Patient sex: M
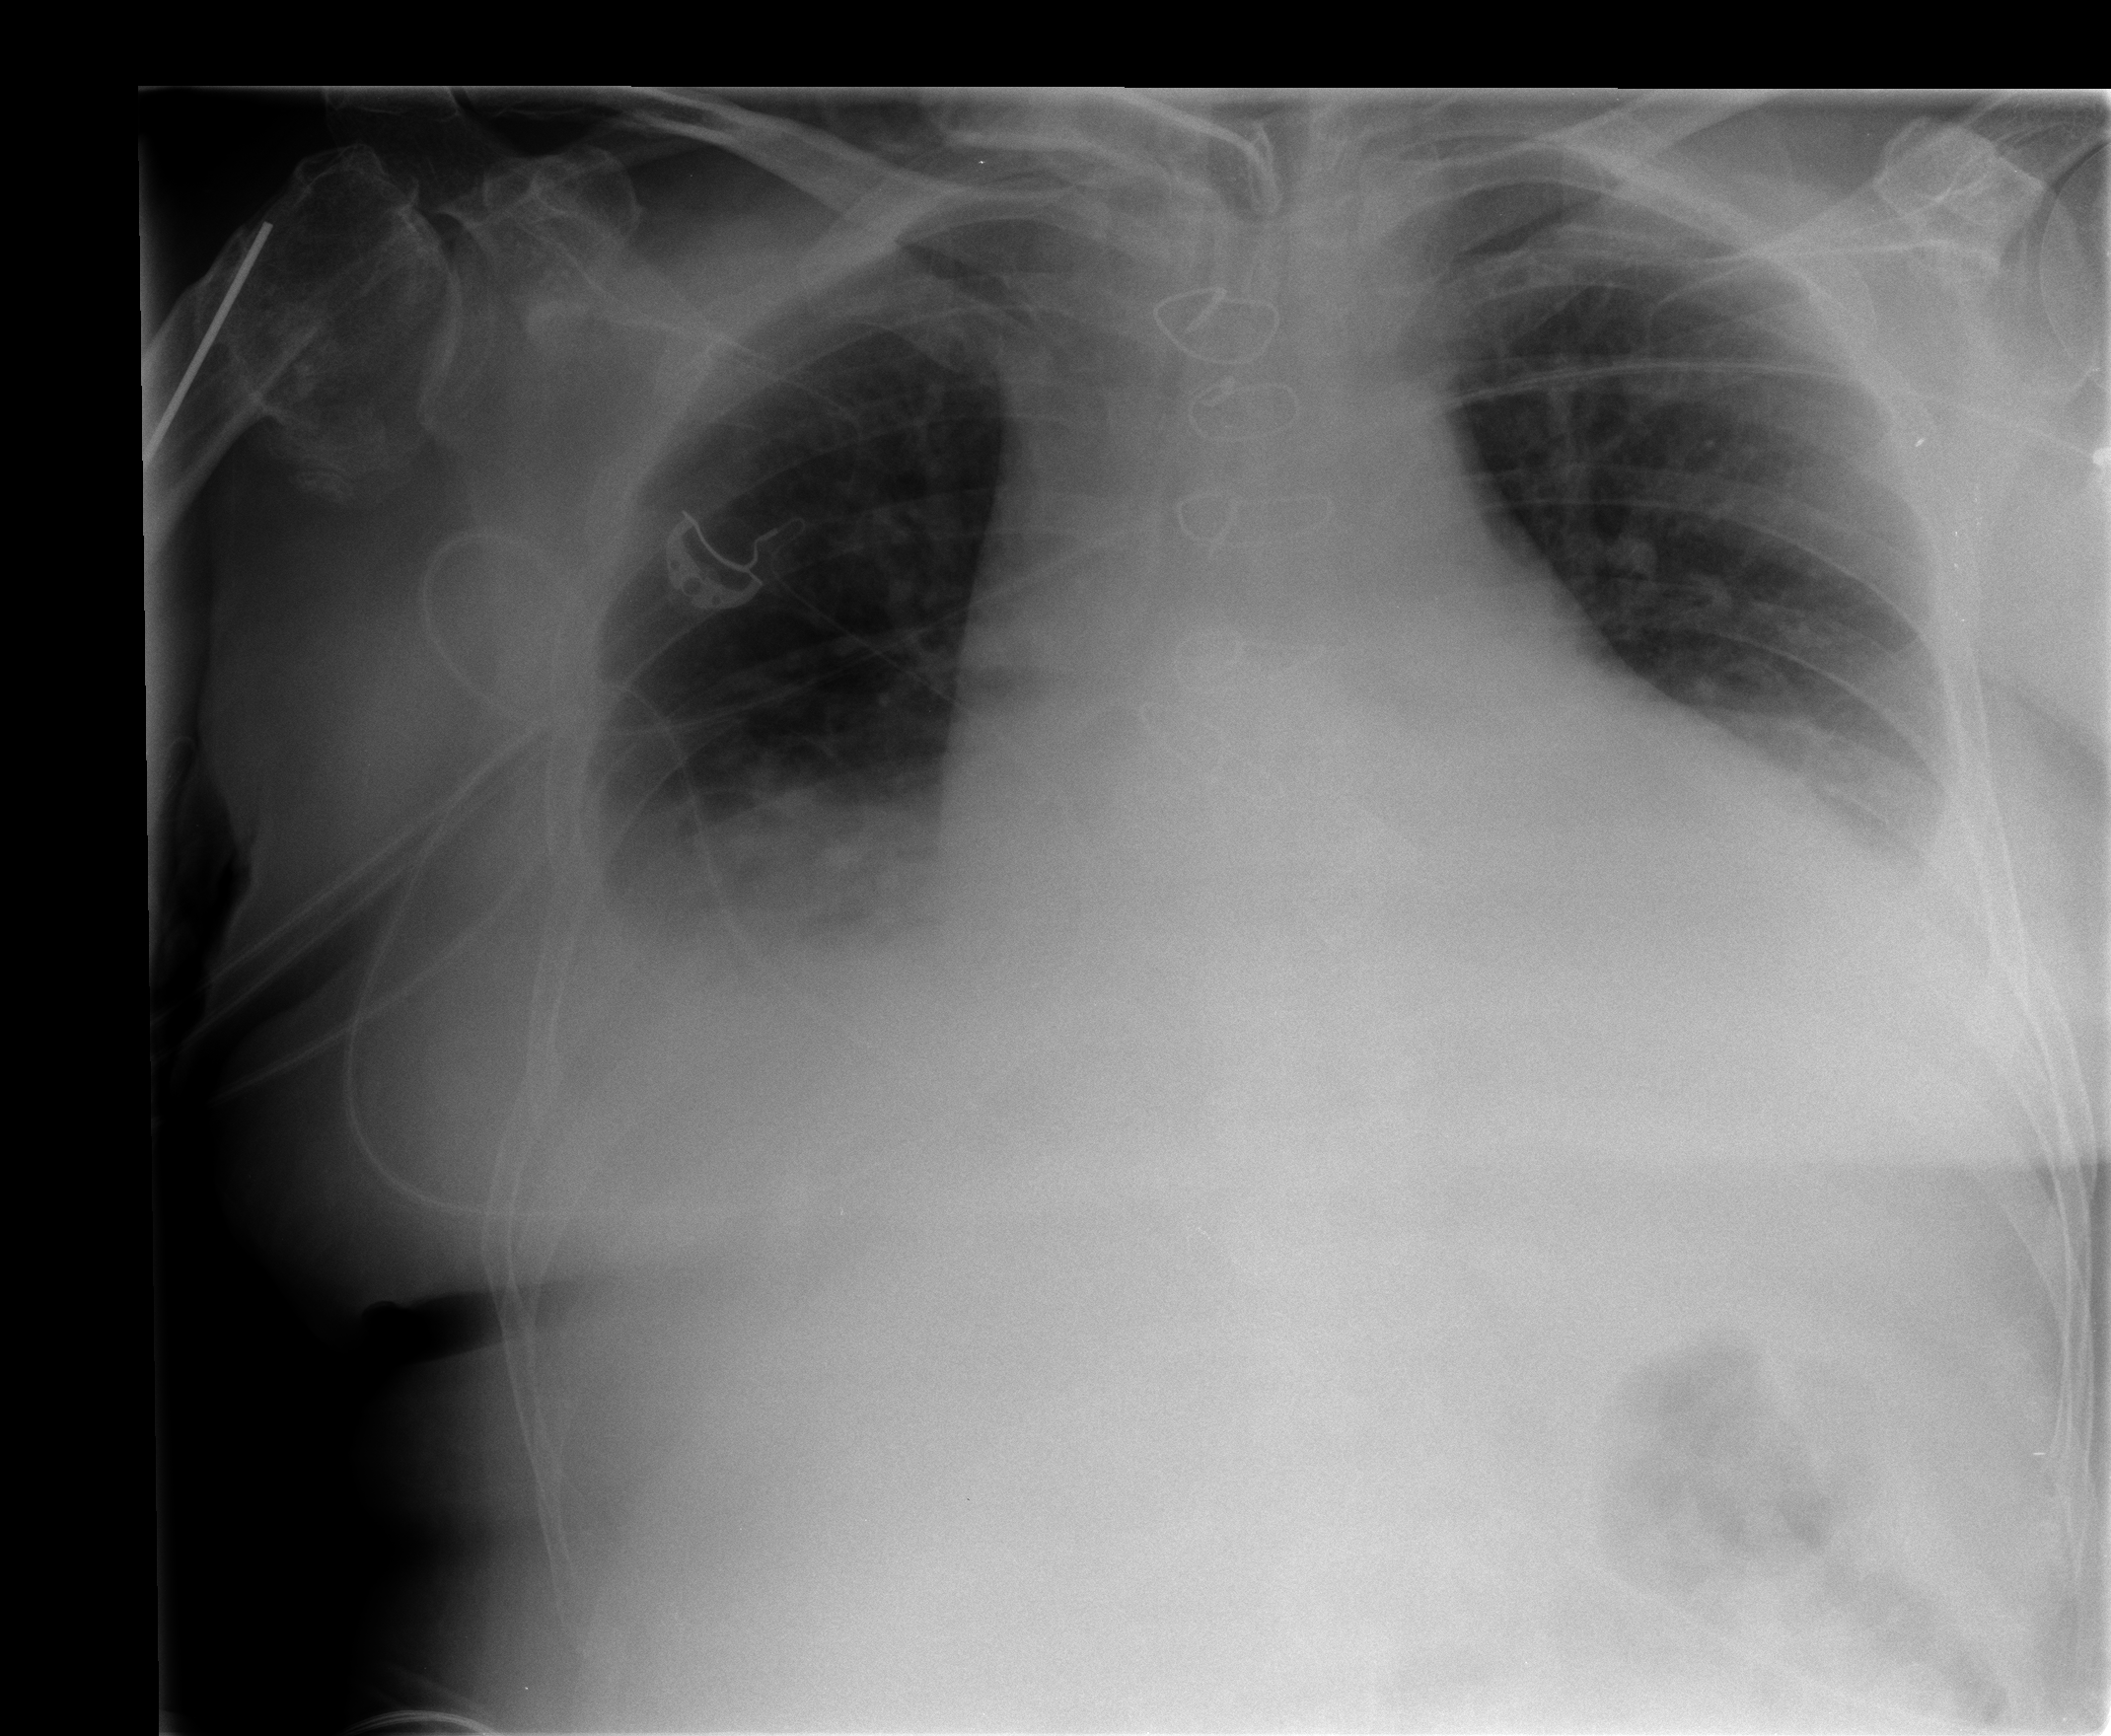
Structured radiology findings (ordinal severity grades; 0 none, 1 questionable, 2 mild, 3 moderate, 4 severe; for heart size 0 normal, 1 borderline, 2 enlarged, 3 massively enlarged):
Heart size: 2
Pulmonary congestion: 0
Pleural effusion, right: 2
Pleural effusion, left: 2
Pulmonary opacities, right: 0
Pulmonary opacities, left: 0
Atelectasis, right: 2
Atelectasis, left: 2